Question: I'm creating a laravel application with react template, when I run npm install
throws an error exception, I also tried changing folder permissions, removed
'node_modules' then reinstalled it but not working any solutions???

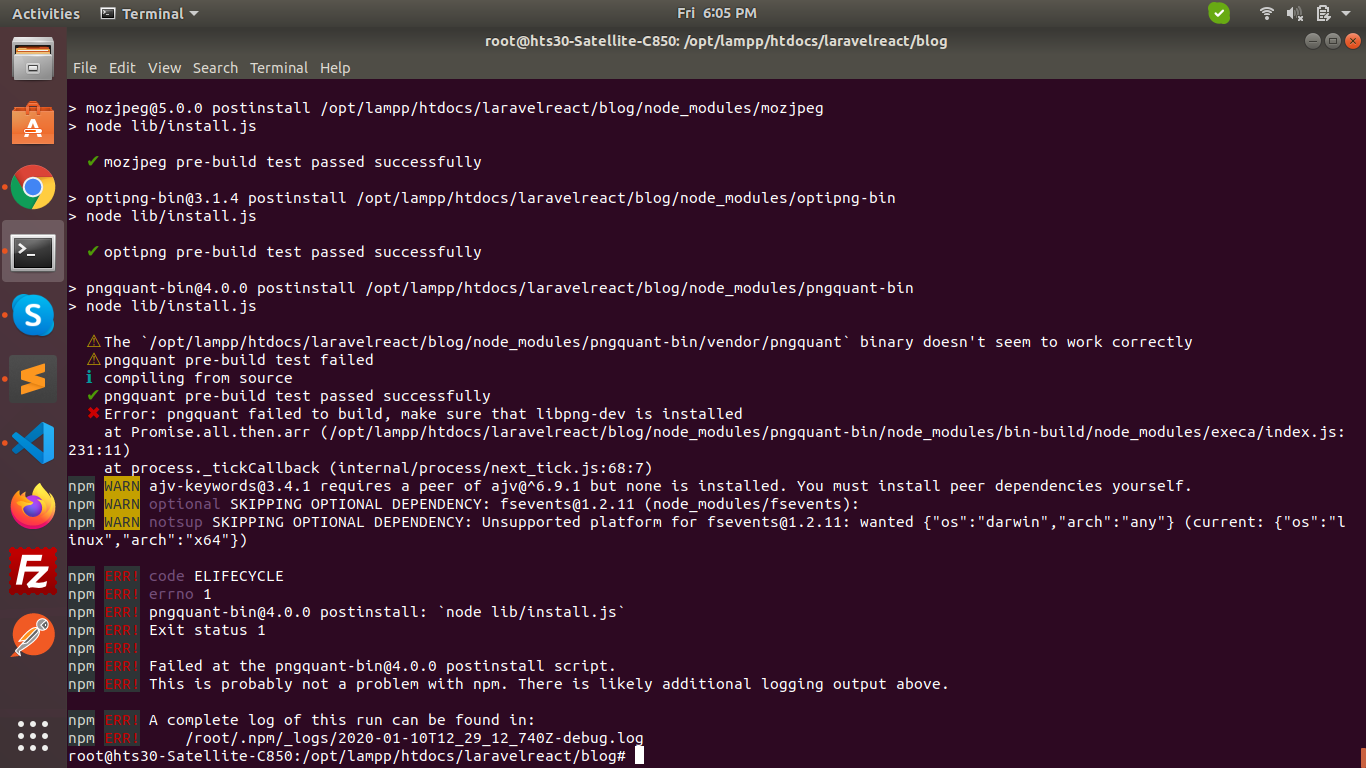
Answer: Judging by the error I see in your console:
> pngquant failed to build, make sure that libpng-dev is installed
Seems like you don't have a 'pngquant' package installed. Try the following steps:
Install package locally:
'''
sudo apt-get install libpng-dev
'''
Install npm package:
'''
npm install -g pngquant-bin
'''
If you already have node_modules directory in your project, delete it and install node_modules again:
'''
npm install
'''